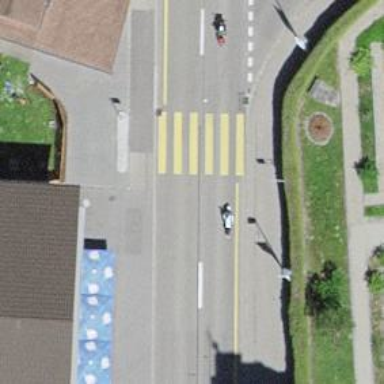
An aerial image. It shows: Marked zebra crossing with distinct zebra markings.